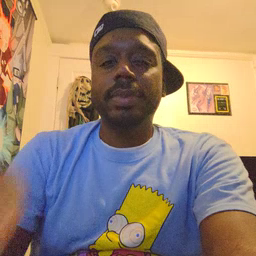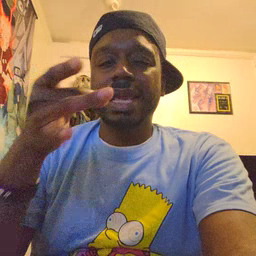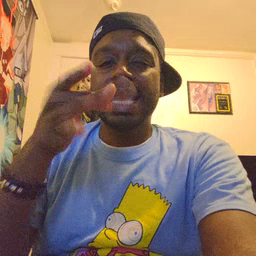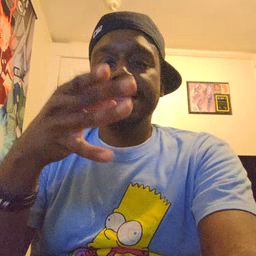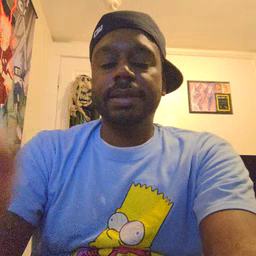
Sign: hate